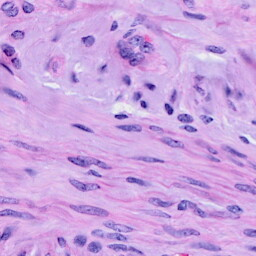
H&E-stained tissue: Cervix